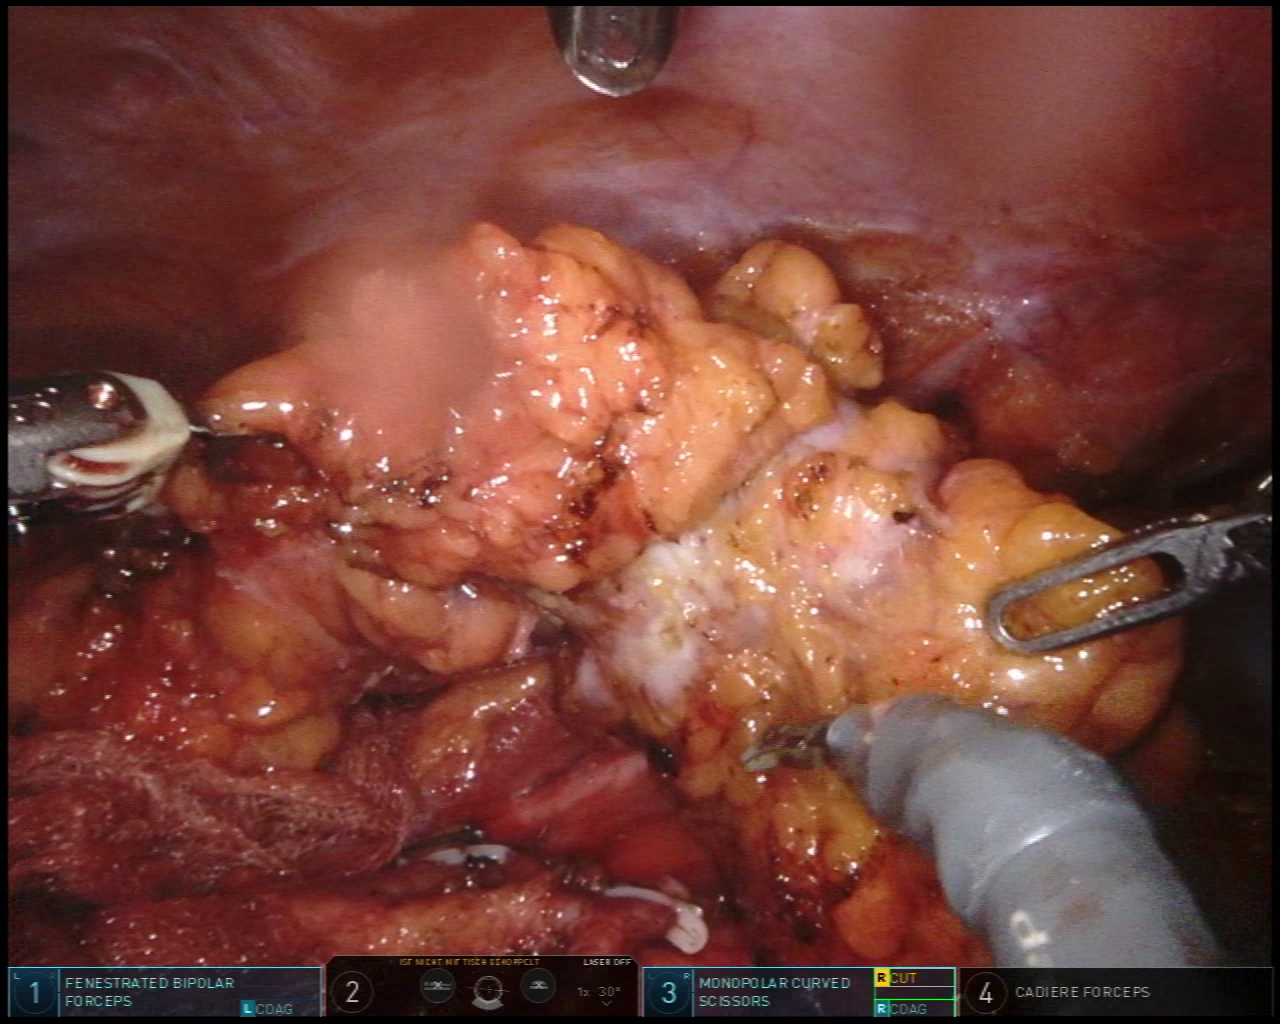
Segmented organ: ureter
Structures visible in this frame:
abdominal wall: yes
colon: no
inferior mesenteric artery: no
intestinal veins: no
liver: no
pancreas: no
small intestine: no
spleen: no
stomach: no
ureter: yes
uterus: no
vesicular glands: no